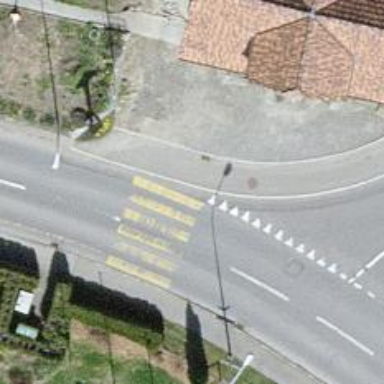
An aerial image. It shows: Uncontrolled road crossing.